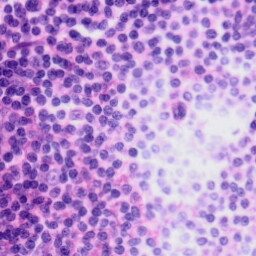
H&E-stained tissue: Tonsil